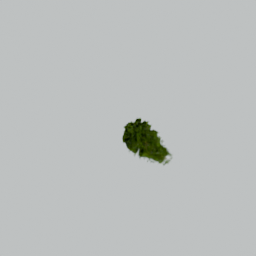
Label: nature